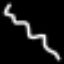
Label: squiggle